Breast ultrasound image
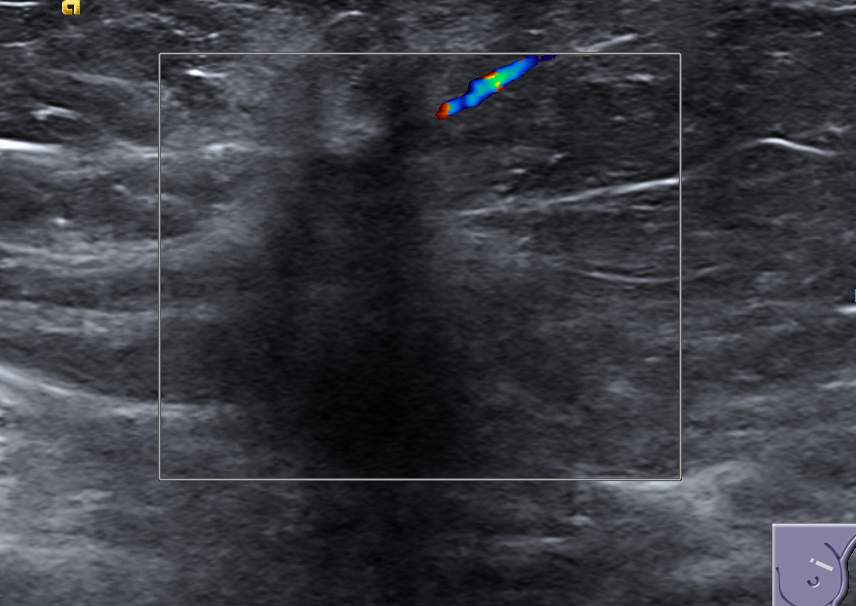
Diagnosis: malignant